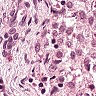
Metastatic tissue present: no